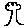
Label: tree